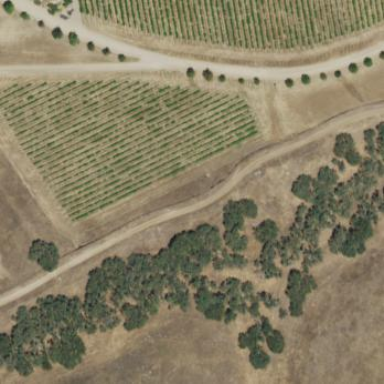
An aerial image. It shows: Vineyard growing grapes.